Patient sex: F
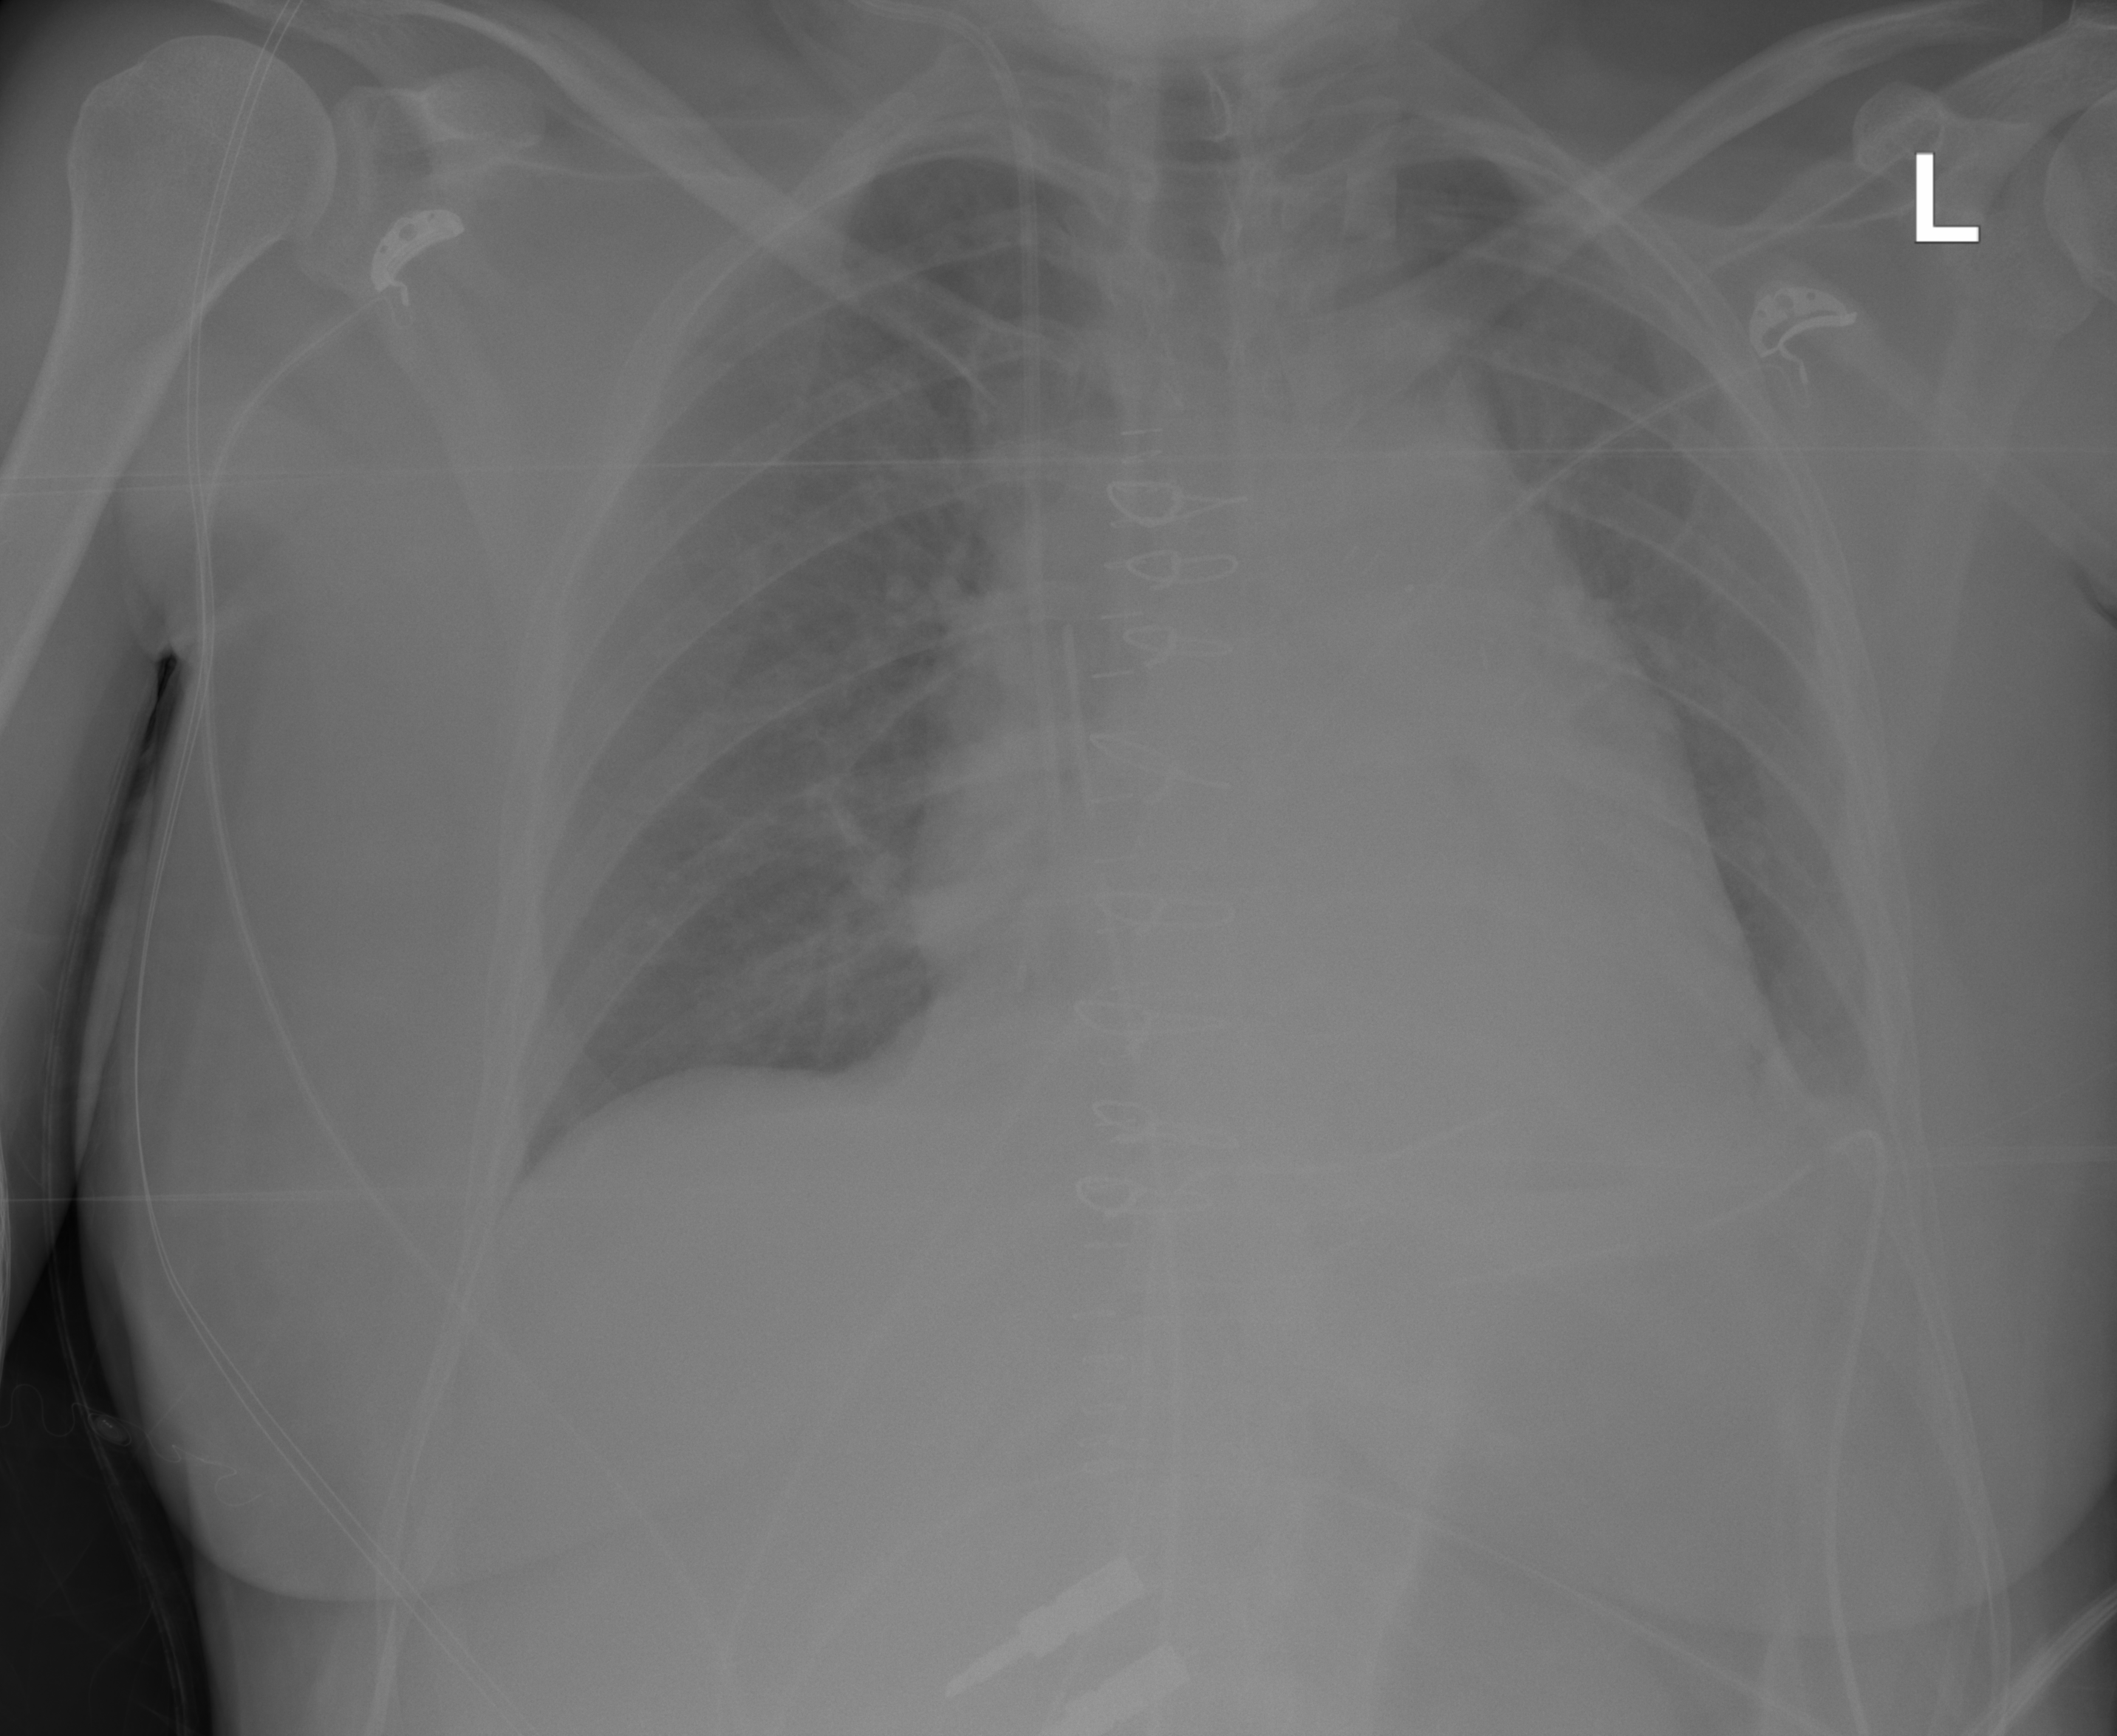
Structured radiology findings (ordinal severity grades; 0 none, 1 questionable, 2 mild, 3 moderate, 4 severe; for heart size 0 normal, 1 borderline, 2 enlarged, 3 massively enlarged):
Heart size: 2
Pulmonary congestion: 0
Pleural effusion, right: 0
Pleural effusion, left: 1
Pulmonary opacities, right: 0
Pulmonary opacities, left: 0
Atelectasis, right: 0
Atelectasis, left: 2